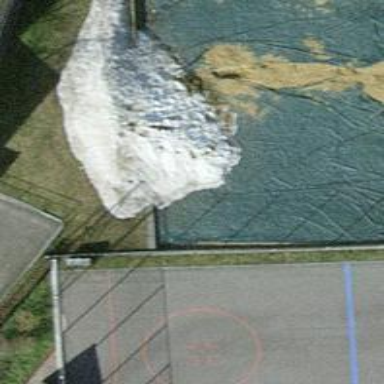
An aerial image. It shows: Sandy pitch designated for beach volleyball.